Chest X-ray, PA view. Patient: 51 years old, sex F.
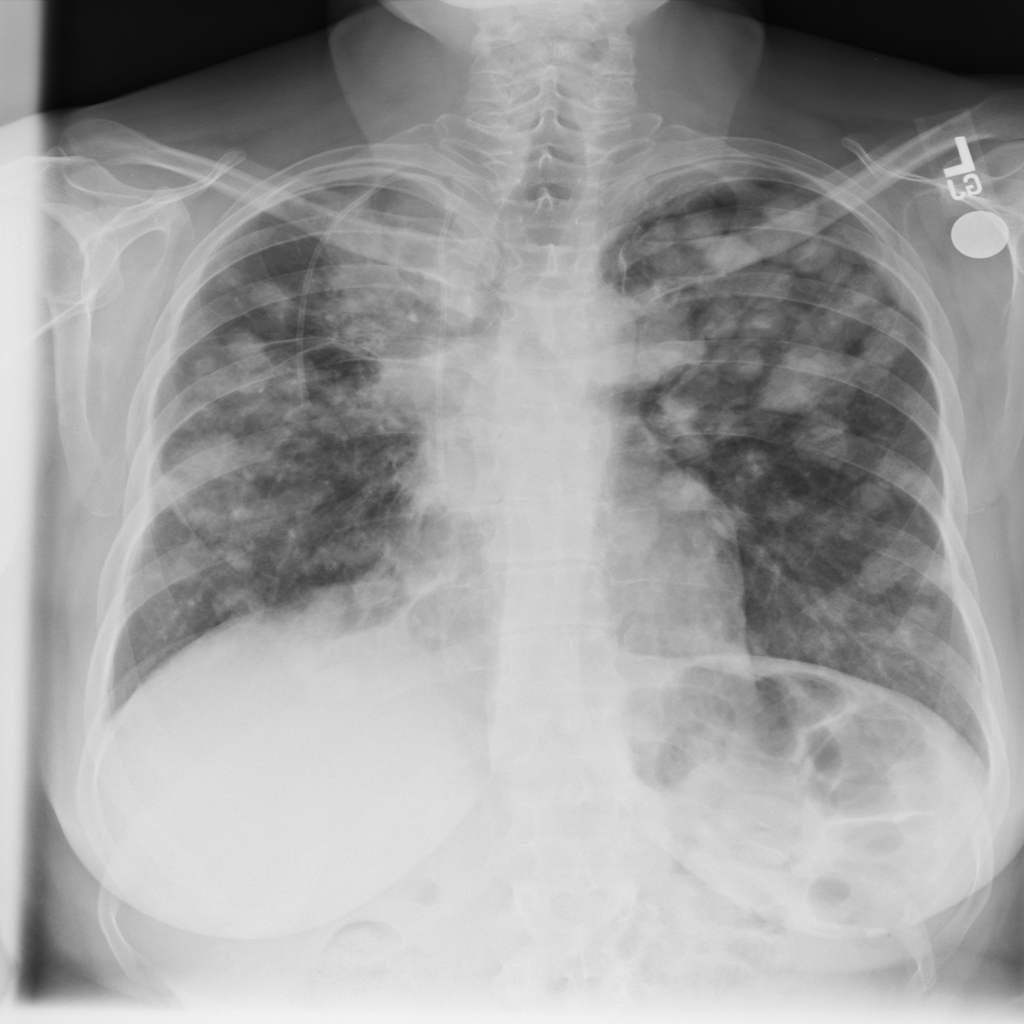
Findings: No Finding